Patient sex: F
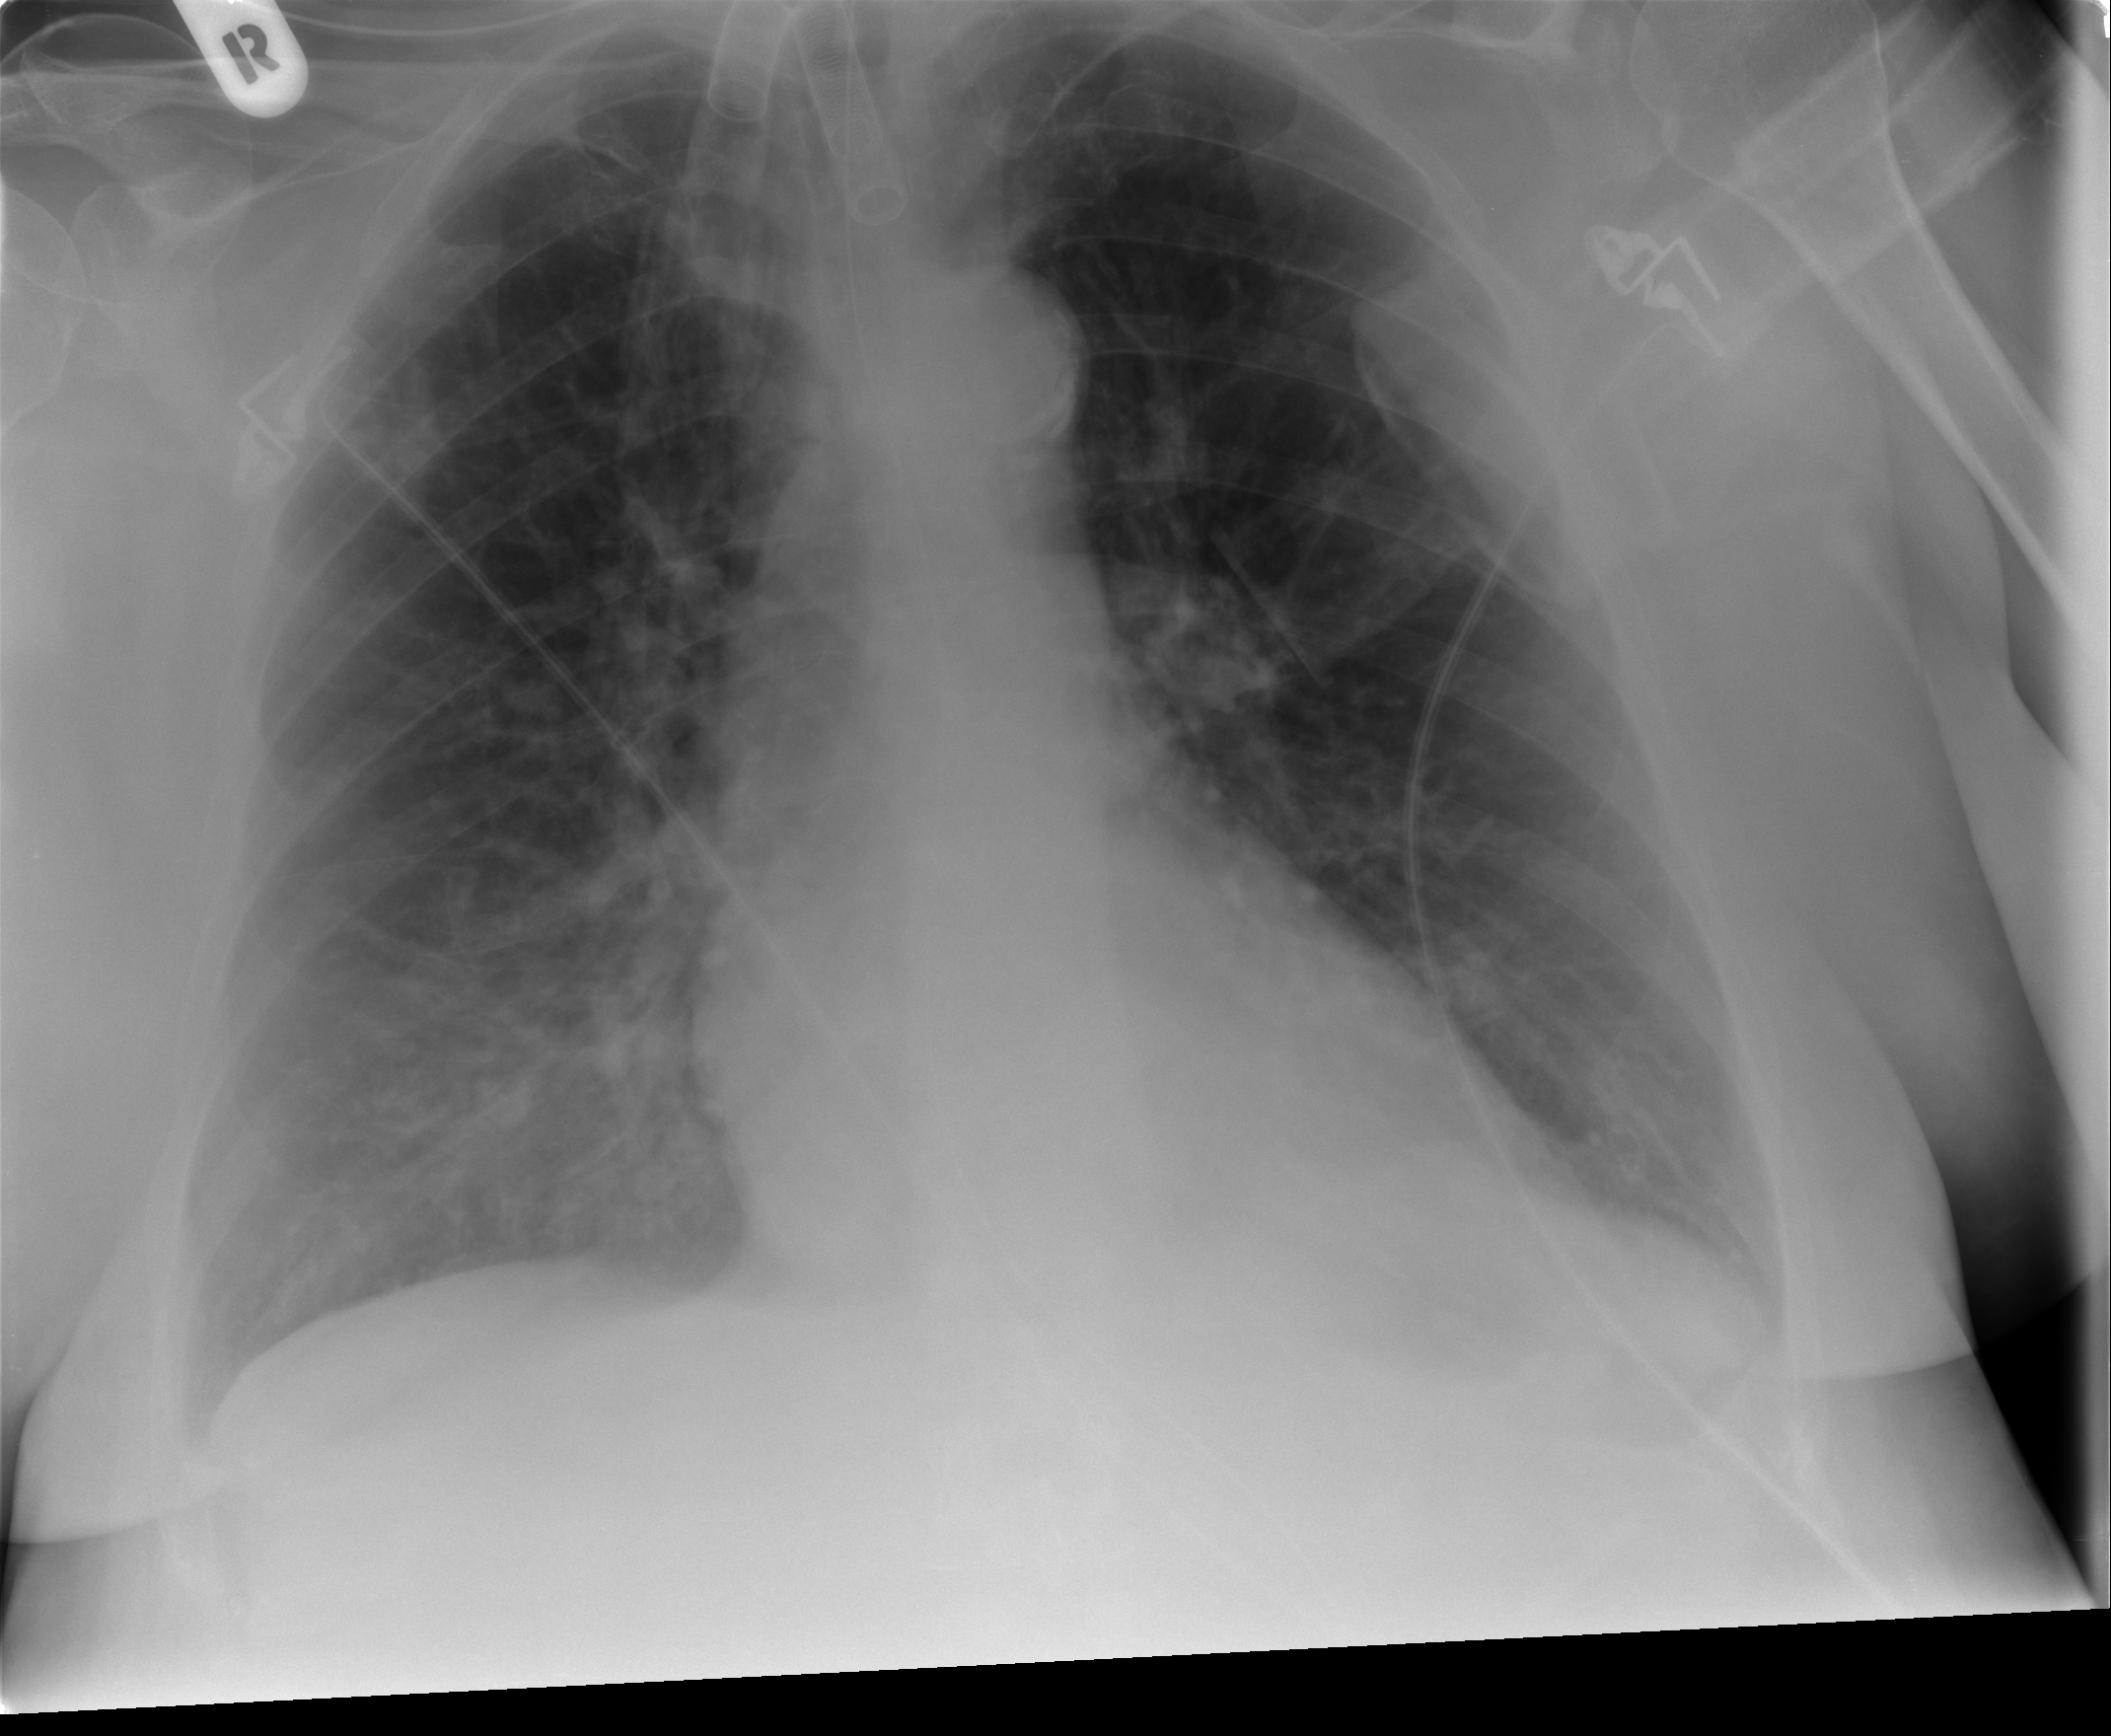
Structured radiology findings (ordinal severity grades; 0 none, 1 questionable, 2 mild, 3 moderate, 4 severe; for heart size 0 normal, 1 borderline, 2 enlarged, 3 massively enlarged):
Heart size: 0
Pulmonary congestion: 0
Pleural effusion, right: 0
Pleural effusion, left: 0
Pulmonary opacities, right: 2
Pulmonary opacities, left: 0
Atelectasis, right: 2
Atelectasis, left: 2